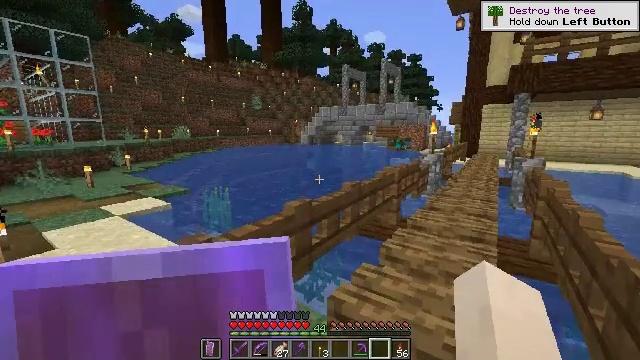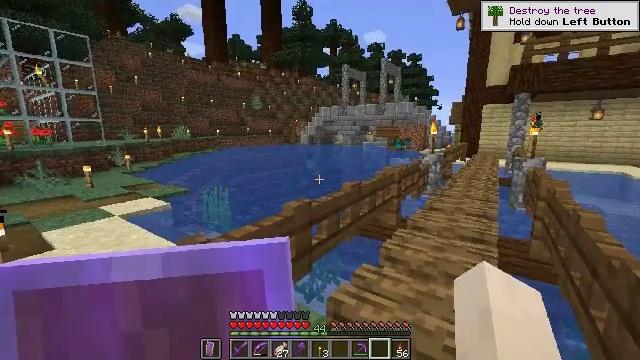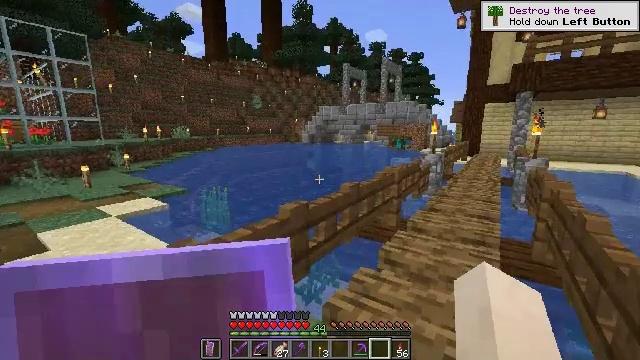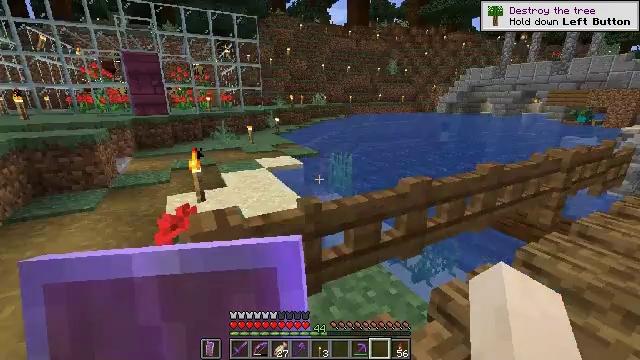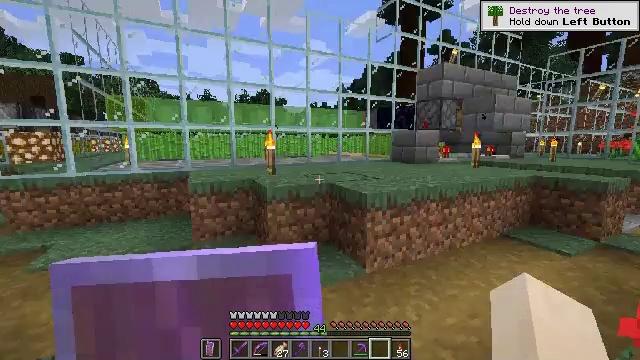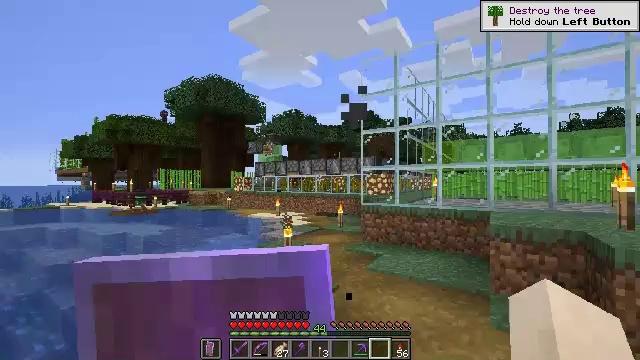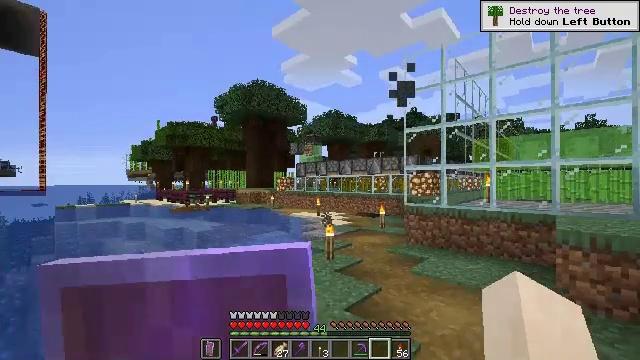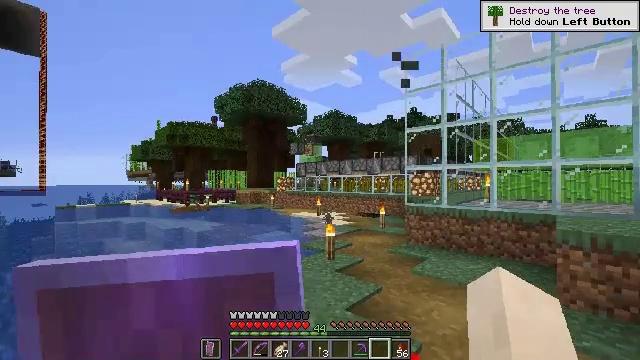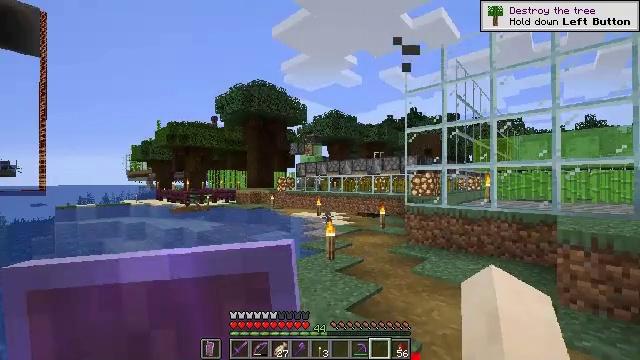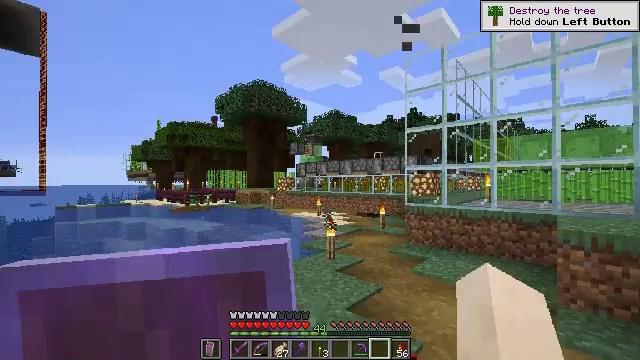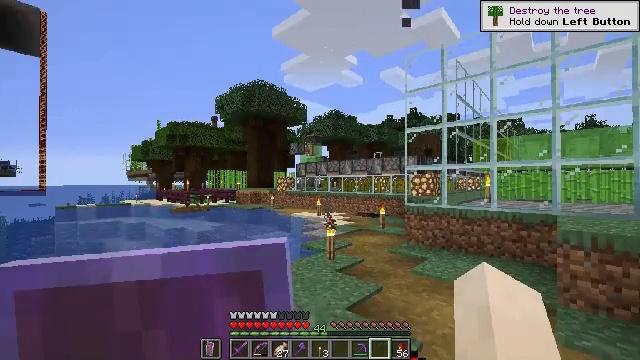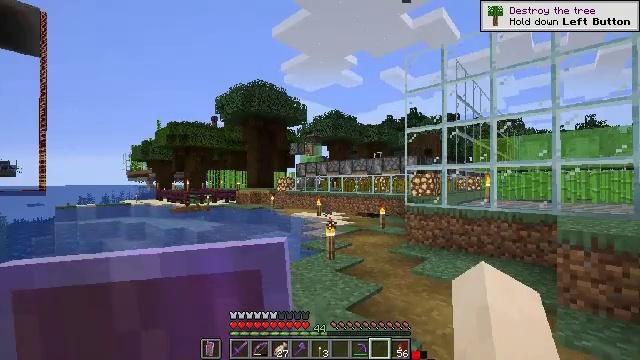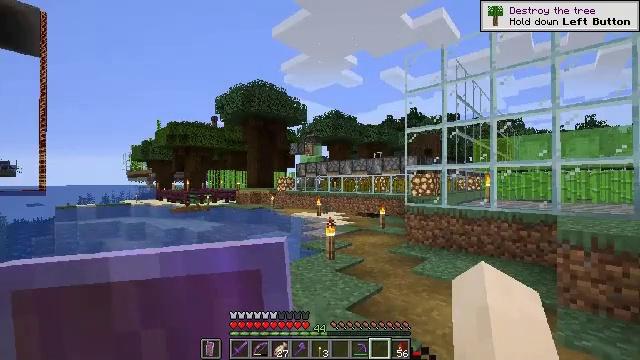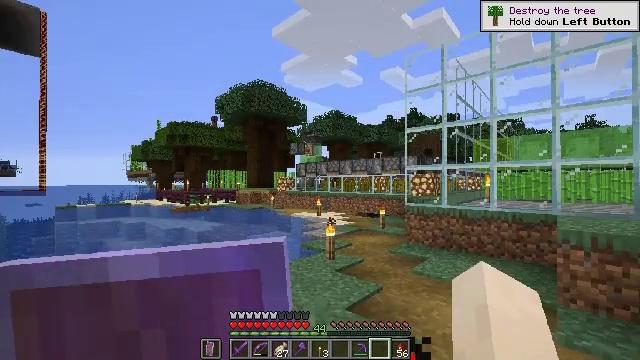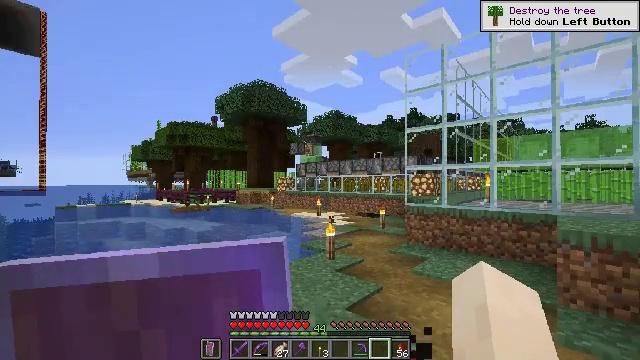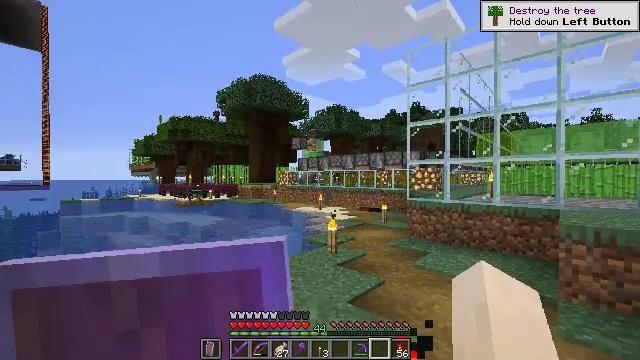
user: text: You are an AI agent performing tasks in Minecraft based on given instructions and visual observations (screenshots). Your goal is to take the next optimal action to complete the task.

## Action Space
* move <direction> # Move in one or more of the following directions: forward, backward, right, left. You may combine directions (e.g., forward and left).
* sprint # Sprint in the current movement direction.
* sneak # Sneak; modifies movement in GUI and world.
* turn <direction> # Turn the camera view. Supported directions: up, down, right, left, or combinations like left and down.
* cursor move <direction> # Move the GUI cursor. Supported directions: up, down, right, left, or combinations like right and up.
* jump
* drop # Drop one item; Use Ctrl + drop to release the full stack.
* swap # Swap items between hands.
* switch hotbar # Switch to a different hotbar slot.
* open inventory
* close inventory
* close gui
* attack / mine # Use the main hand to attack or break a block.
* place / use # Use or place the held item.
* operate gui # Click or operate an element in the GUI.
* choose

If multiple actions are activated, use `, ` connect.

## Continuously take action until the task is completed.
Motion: motion action
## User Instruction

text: Collect bone block by breaking it.
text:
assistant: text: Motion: no_op
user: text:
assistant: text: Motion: no_op
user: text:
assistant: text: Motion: turn left and down
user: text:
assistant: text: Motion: turn left and up
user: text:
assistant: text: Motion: turn left and up
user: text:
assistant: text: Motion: turn left
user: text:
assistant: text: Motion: no_op
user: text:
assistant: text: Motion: no_op
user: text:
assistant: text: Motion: no_op
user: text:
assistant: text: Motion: no_op
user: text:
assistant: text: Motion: no_op
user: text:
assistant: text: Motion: no_op
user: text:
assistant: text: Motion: no_op
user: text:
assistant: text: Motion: no_op
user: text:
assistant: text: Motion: turn down
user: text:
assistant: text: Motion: turn left and down
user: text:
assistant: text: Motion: turn left and down
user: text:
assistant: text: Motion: no_op
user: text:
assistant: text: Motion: turn right and up
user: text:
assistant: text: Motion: turn up
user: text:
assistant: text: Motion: turn right and up
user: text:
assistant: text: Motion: turn right and up
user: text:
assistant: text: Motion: turn right and up
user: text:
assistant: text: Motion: turn right and up
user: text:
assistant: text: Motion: turn right and up
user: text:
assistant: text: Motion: turn right and up
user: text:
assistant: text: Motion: turn right and up
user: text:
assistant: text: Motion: no_op
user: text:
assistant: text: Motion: turn right and down
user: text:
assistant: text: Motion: turn right and down